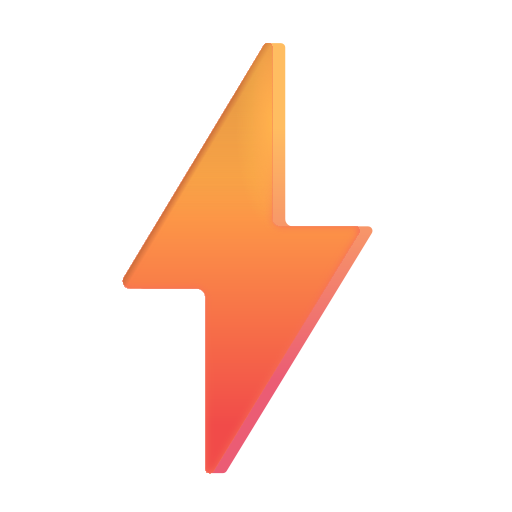
high voltage color